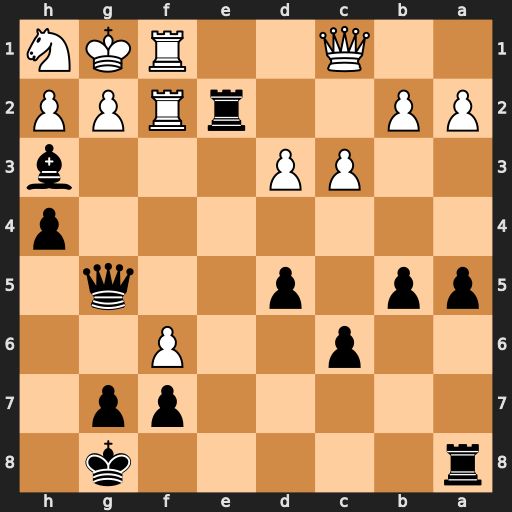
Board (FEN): r5k1/5pp1/2p2P2/pp1p2q1/7p/2PP3b/PP2rRPP/2Q2RKN
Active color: b
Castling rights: -
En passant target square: -
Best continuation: Qxg2+ Rxg2 Rxg2#